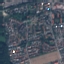
Land use / land cover class: Residential